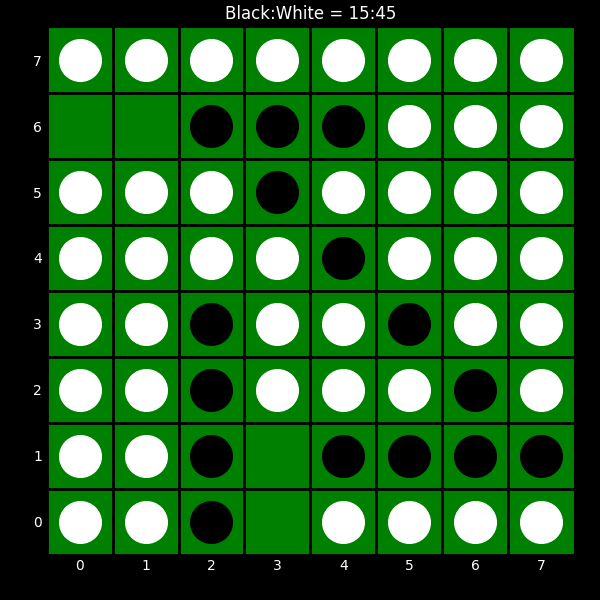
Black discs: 15
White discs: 45